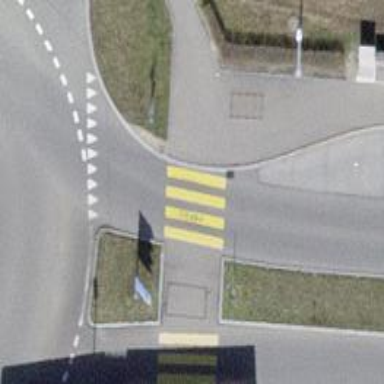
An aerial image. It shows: Uncontrolled zebra crossing on the road.